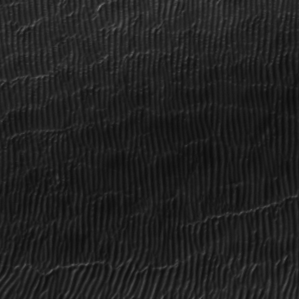
Label: frost